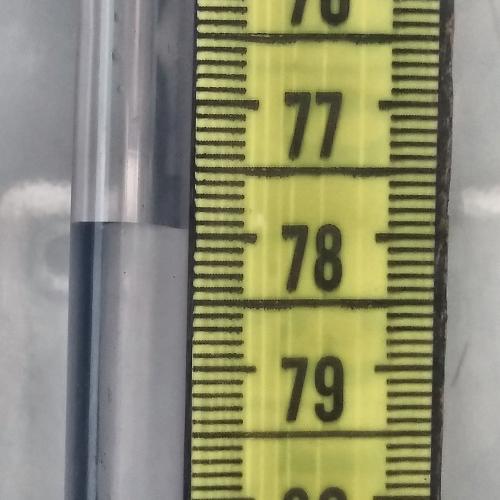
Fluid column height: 78.0 cm